RGB frame:
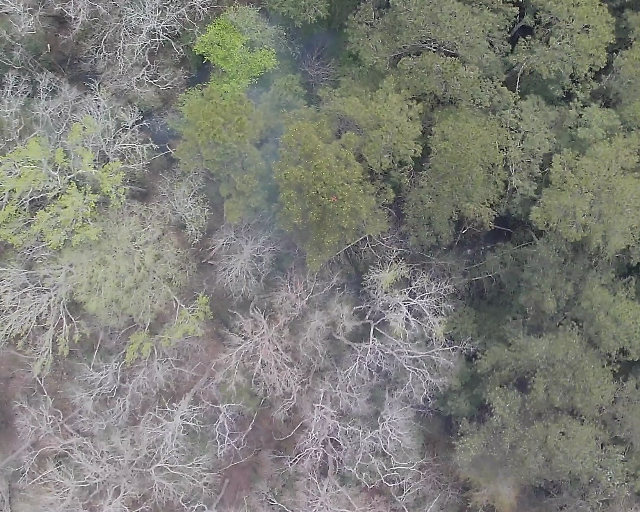
Thermal frame:
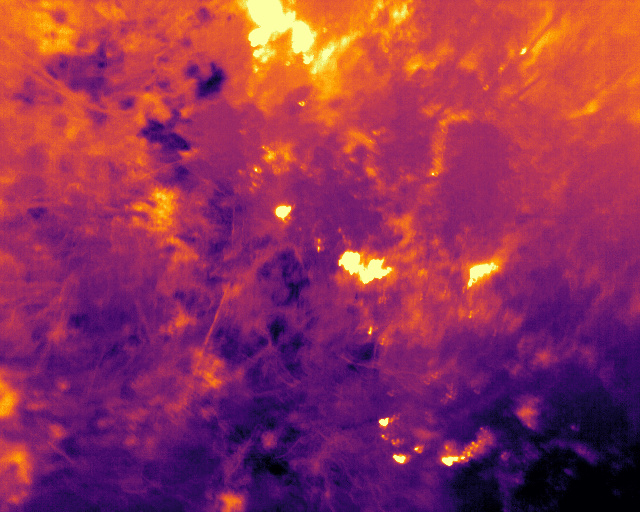
Captured: 2026-02-26 03:10:18
Pixels at or above 80 °C: 382 (fraction of frame: 0.001166)